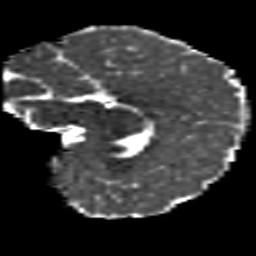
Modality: MD
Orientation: sagittal
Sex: female
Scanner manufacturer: siemens
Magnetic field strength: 3 T
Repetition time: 3.7 s
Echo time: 0.08 s